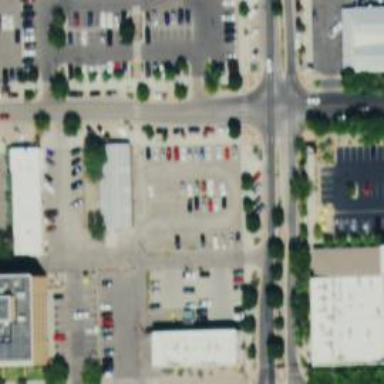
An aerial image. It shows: Parking space is available.